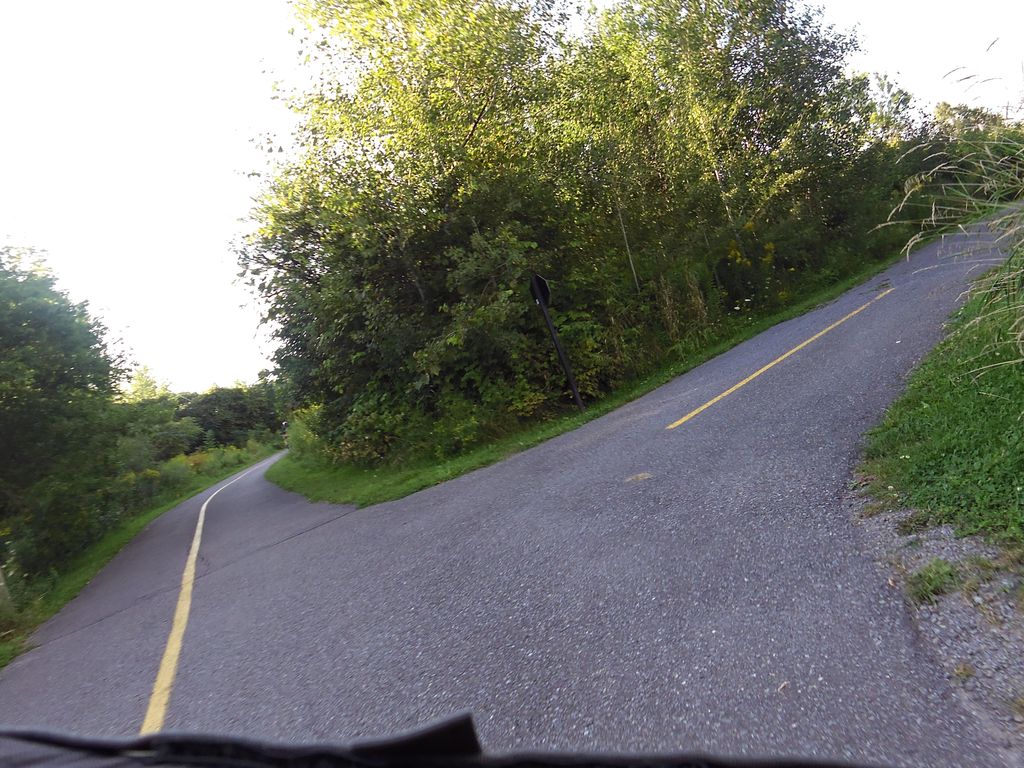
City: ottawa-gatineau